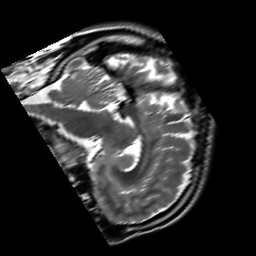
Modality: T2w
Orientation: sagittal
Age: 22
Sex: male
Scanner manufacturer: siemens
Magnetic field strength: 3 T
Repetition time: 7 s
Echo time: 0.09 s